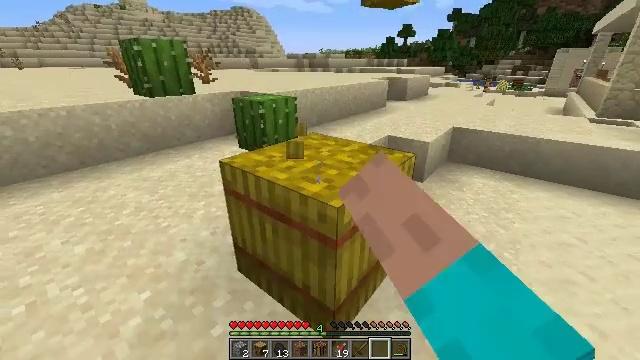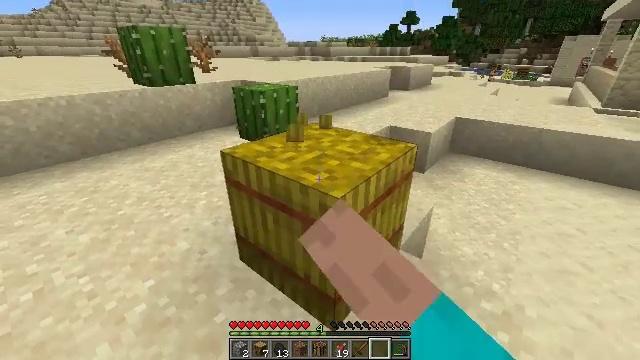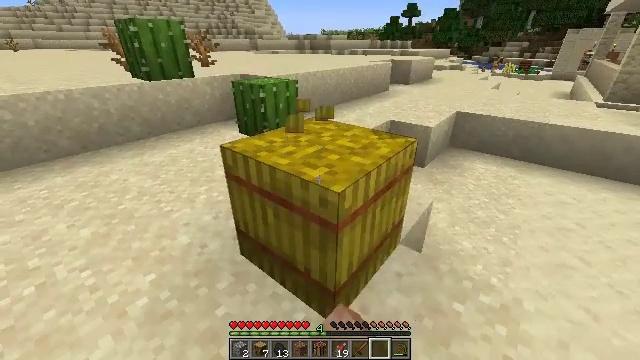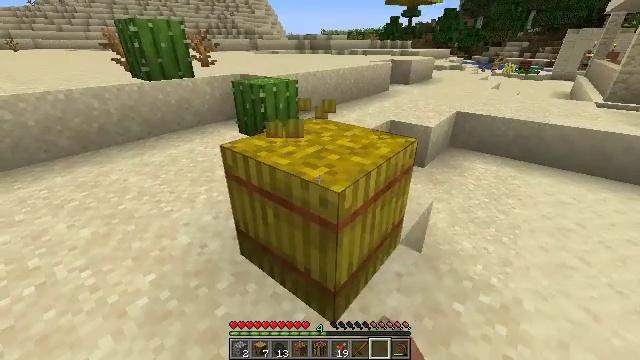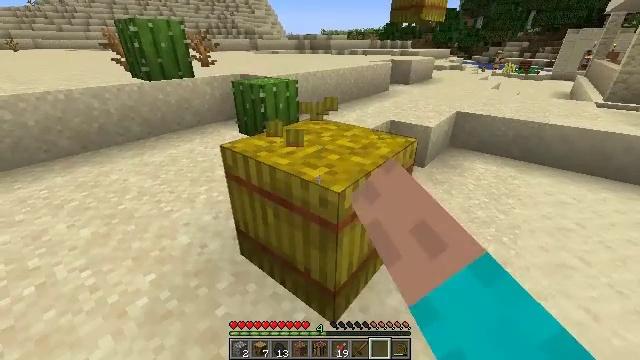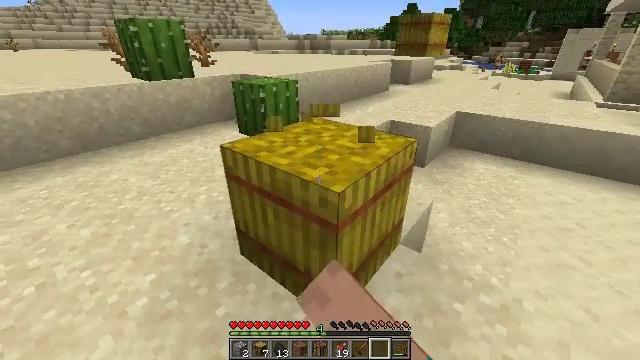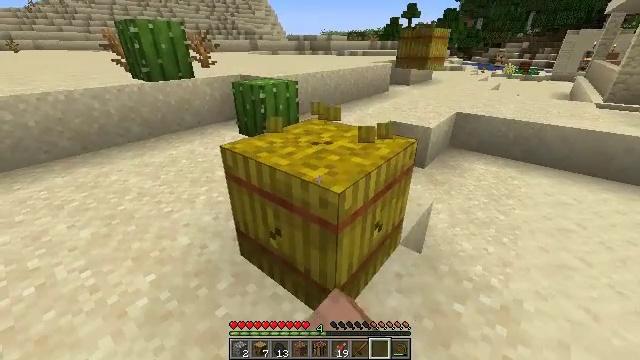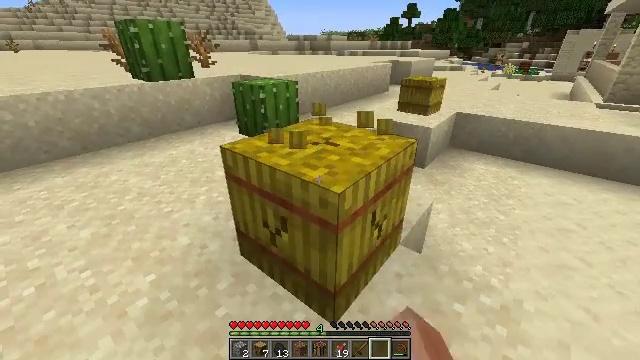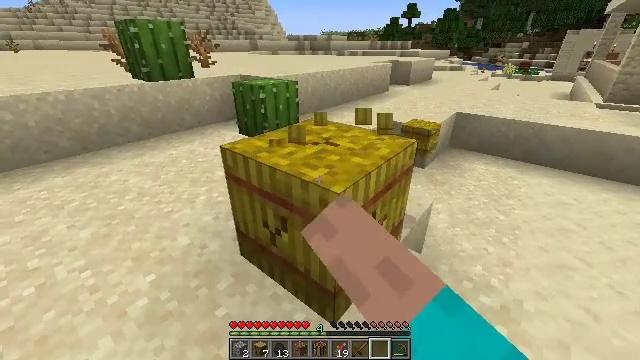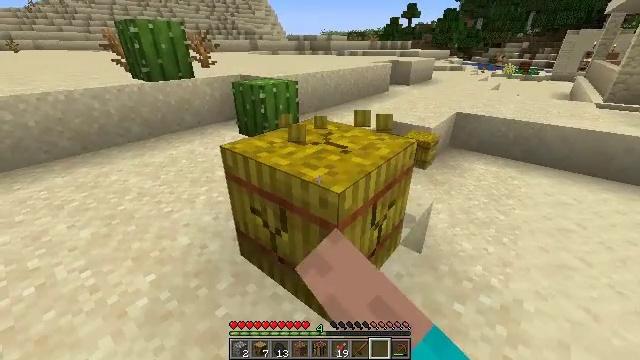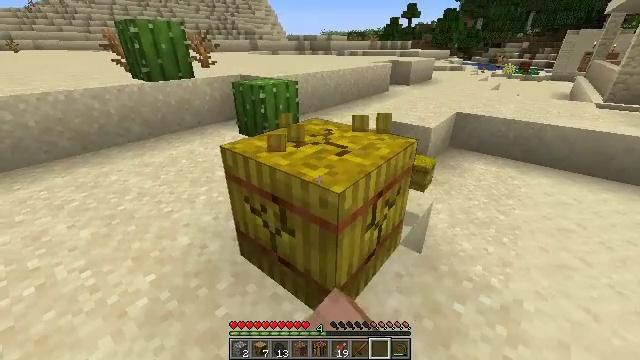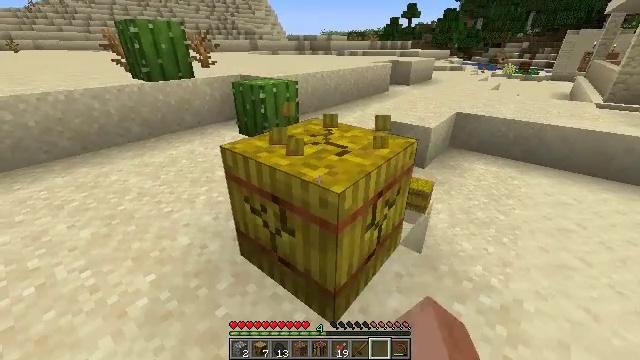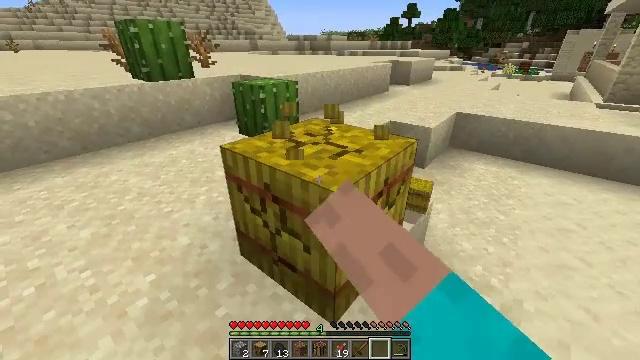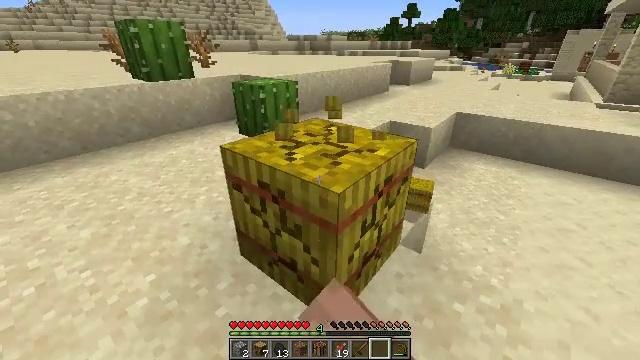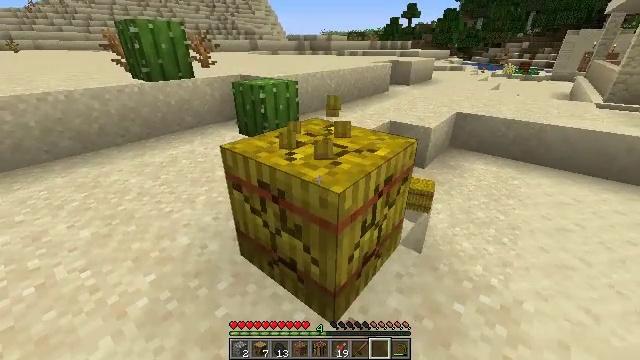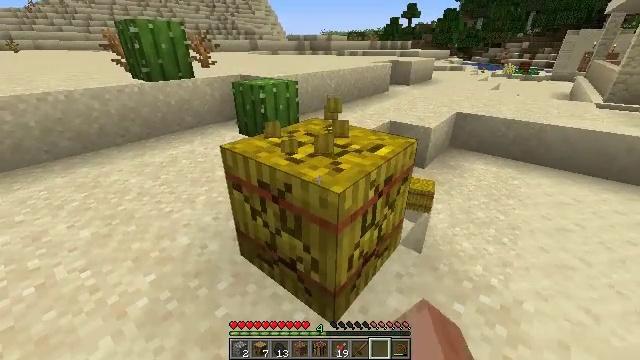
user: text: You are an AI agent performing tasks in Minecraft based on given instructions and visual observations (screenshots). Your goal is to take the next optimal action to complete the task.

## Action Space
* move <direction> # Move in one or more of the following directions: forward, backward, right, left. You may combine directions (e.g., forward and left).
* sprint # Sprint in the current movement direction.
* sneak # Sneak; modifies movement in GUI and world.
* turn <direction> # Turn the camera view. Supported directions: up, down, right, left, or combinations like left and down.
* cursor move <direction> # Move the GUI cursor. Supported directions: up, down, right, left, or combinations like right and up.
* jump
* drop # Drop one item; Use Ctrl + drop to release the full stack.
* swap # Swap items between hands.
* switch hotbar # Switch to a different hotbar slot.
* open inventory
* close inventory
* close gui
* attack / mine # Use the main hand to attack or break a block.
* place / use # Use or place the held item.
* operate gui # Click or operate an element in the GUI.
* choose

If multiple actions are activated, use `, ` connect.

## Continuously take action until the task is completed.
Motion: motion action
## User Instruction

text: Collect a hay block for crafting.
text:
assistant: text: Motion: turn down, attack / mine
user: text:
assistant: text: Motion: turn down, attack / mine
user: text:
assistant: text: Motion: attack / mine
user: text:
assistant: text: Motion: attack / mine
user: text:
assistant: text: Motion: attack / mine
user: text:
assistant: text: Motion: attack / mine
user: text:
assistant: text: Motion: attack / mine
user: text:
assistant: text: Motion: attack / mine
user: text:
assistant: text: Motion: attack / mine
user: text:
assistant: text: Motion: attack / mine
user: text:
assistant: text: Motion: attack / mine
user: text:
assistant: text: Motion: attack / mine
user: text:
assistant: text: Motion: attack / mine
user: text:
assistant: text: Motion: attack / mine
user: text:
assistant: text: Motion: attack / mine
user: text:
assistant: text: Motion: move forward, attack / mine
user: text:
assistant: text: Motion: move forward, attack / mine
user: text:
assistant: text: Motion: move forward, turn down, attack / mine
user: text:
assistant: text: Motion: move forward, turn down, attack / mine
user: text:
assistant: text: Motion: move forward, turn right and down, attack / mine
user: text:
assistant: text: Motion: move forward, turn right and down, attack / mine
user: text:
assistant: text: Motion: attack / mine
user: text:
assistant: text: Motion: attack / mine
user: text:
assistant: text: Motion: attack / mine
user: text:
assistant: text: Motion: attack / mine
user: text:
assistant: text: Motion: attack / mine
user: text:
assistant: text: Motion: turn right and up, attack / mine
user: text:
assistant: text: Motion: turn right, attack / mine
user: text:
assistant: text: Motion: turn right and up, attack / mine
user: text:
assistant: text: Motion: move forward, turn right, attack / mine